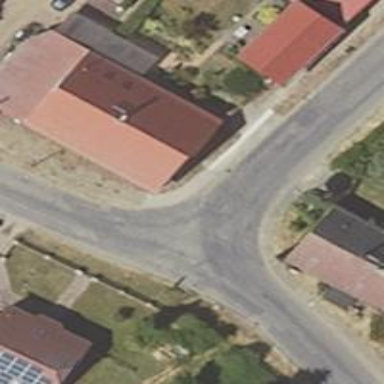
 there is sidewalk with concrete surface."